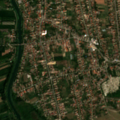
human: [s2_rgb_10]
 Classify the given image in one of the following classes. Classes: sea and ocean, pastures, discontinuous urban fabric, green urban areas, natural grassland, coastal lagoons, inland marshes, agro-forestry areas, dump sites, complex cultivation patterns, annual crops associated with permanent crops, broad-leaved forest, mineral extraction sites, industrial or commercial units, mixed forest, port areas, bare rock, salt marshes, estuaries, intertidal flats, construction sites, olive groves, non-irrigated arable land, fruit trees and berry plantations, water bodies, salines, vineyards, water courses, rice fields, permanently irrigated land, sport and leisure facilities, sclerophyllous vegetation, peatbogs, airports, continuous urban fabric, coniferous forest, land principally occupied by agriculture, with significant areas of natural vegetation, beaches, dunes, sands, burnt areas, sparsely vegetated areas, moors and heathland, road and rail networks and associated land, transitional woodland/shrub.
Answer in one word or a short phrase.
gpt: discontinuous urban fabric, non-irrigated arable land, pastures, land principally occupied by agriculture, with significant areas of natural vegetation, inland marshes, water courses